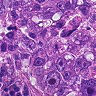
Metastatic tissue present: yes